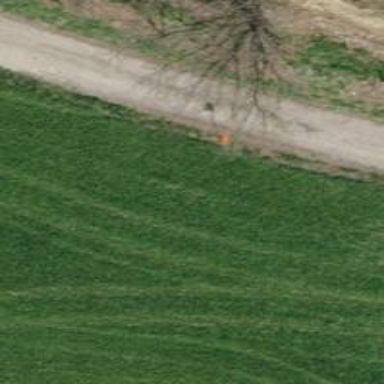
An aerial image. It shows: Aerial marker.